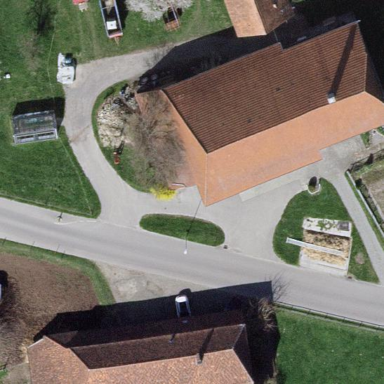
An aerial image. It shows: Farmyard area.